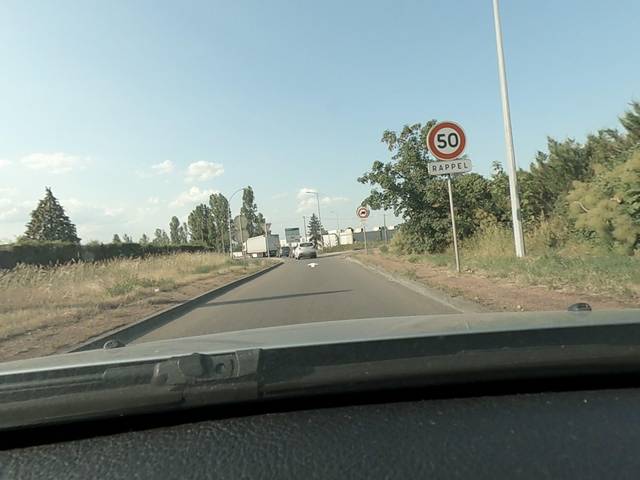
Region: France
Coordinates: 47.338, 5.072